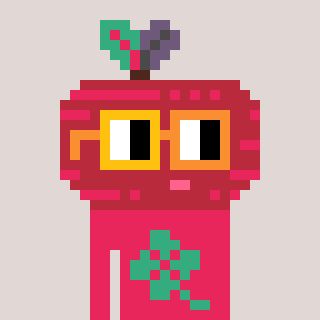
a pixel art character with square yellow and orange glasses, a beet-shaped head and a redpinkish-colored body on a warm background